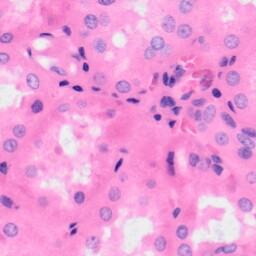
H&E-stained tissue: Kidney